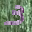
Label: 3